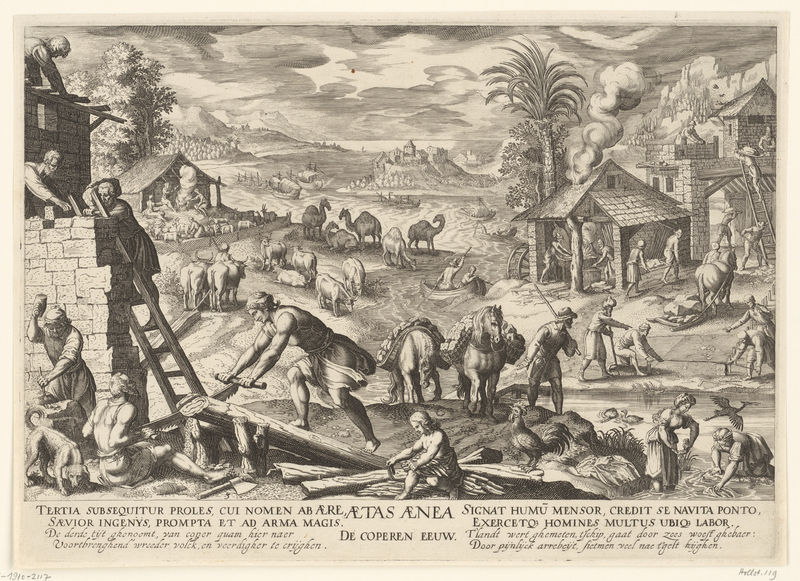
Titel: Het bronzen tijdperk
Künstler: Robert de Baudous
Standort: Amsterdam
Institution: Rijksmuseum
Schlagwörter: berg, feuer, himmel, mann, weiß, wolken, fluss, landschaft, menschen, grau, holz, männer, dach, haus, hund, tiere, stein, steine, hügel, kühe, mühle, stamm, vieh, rauch, arbeit, boot, pferd, pferde, ruder, schiffe, schrift, arbeiten, dorf, mauer, kuh, backstein, arbeiter, leiter, inschrift, balken, palme, buch, orient, druck, stich, handwerker, sägen, palmen, hahn, kupferstich, pflug, bau, bildunterschrift, bauen, wasserrad, kamel, latein, maue, schmiede, hausbau, aeneas, kamele, b#ume